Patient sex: M
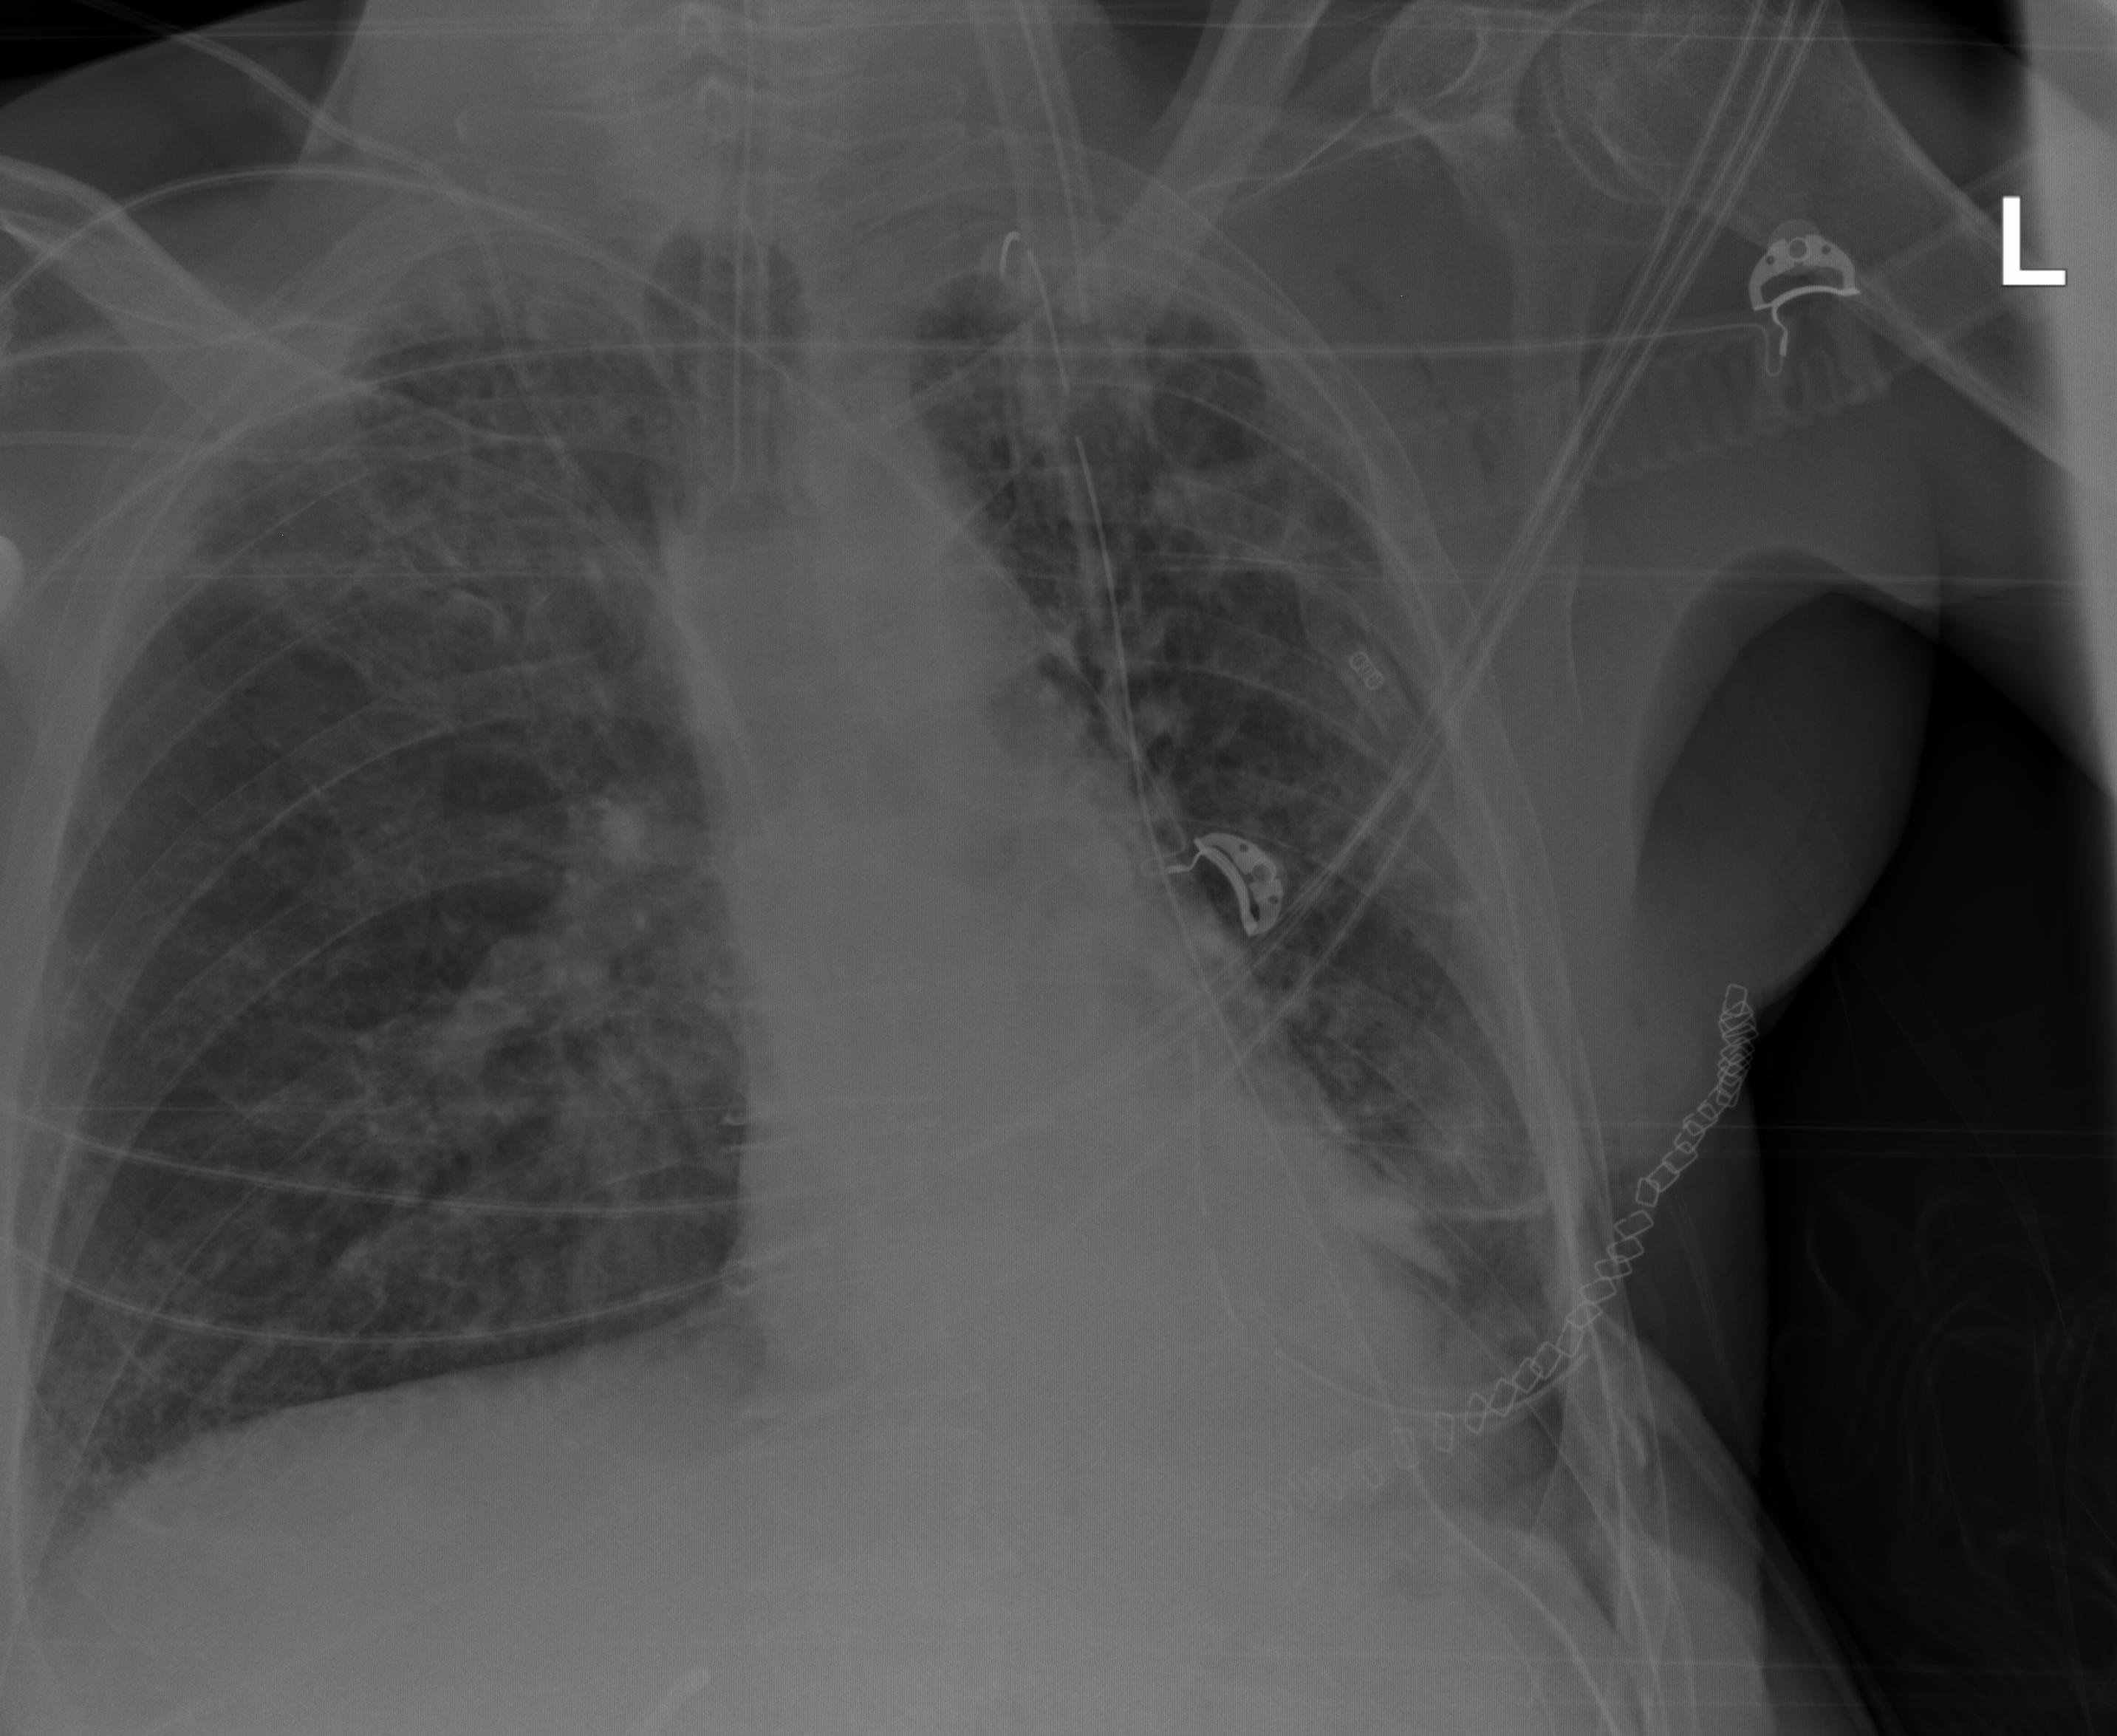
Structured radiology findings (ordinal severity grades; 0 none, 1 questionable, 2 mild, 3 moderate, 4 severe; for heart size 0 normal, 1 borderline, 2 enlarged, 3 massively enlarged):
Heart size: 0
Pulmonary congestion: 0
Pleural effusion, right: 2
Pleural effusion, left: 1
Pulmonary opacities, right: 0
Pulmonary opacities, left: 1
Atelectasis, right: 2
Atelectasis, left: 2